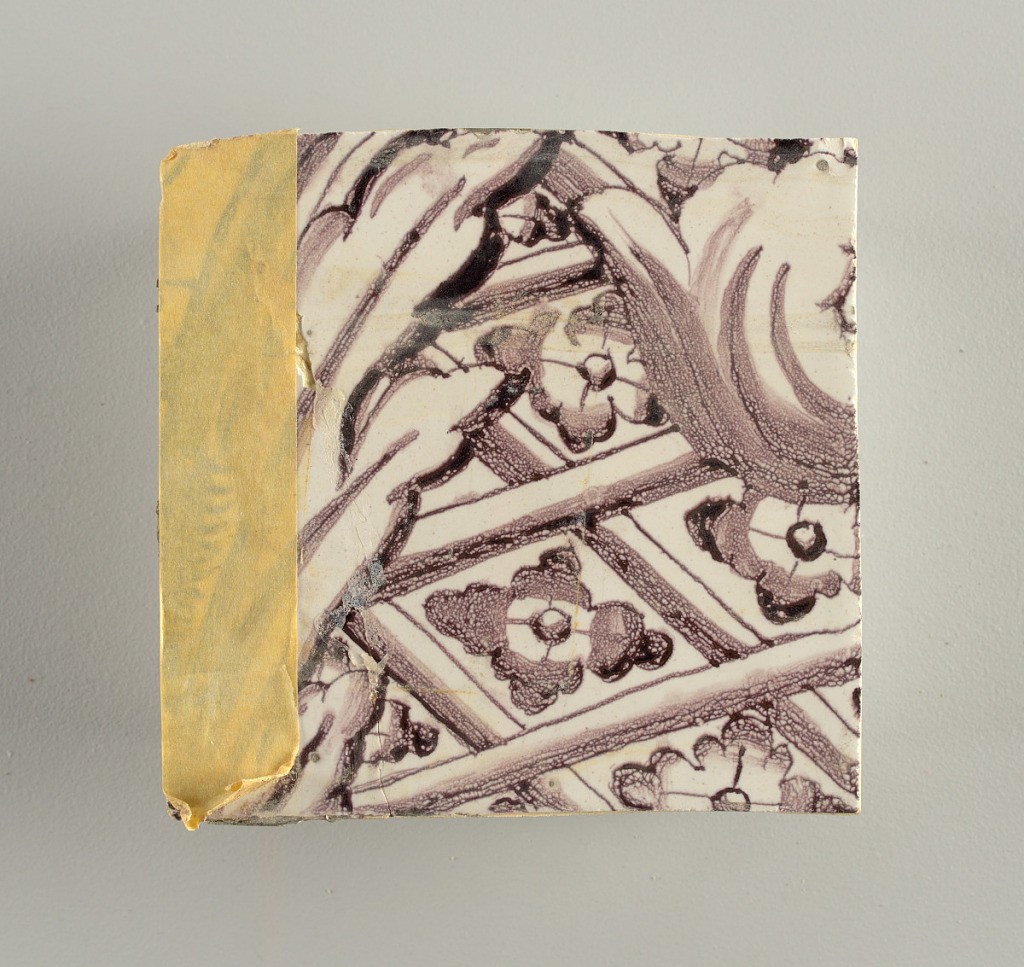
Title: Tile wall facing
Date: ca. 1725
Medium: Tin-glazed earthenware, underglaze
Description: Horizontal rectangle.  Thirty tiles wide and twenty-three tiles high with opening for fireplace eleven tiles wide and ten high.  Foliage arabesques disposed about three vertical axes from which are emphazised by urns at center and right, and at left by the figure of a standing woman carrying an infant on her arm and accompanied by two children.